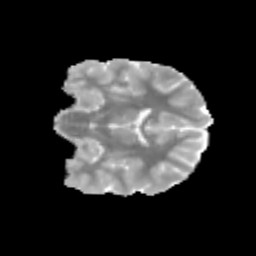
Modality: MD
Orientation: coronal
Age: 10
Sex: male
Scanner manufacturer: siemens
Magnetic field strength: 3 T
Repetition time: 3.8 s
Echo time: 0.07 s